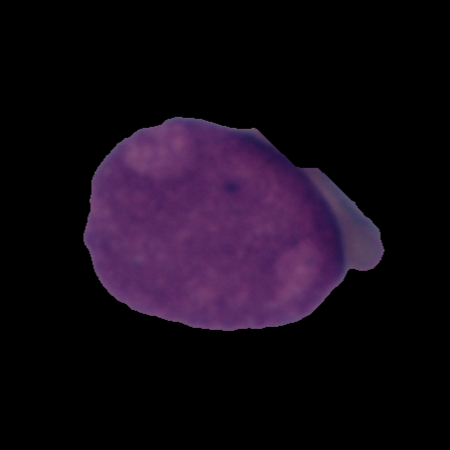
Label: cancer